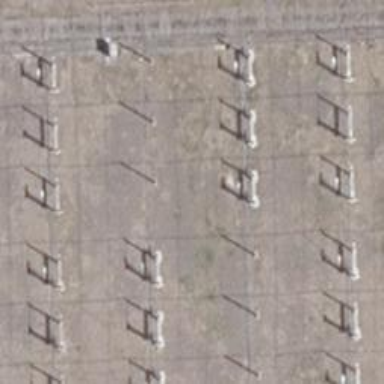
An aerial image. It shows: Busbar power line with 3 cables.